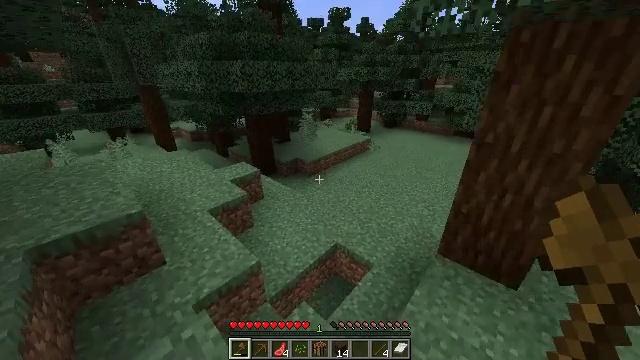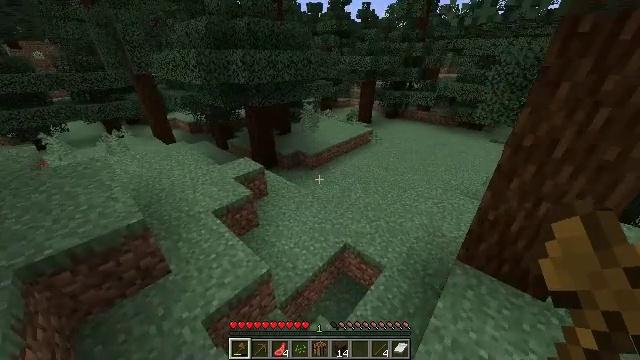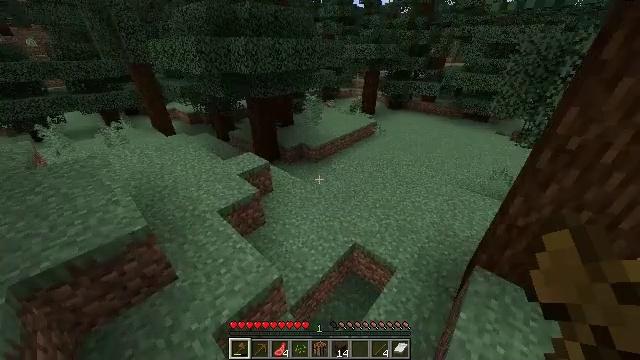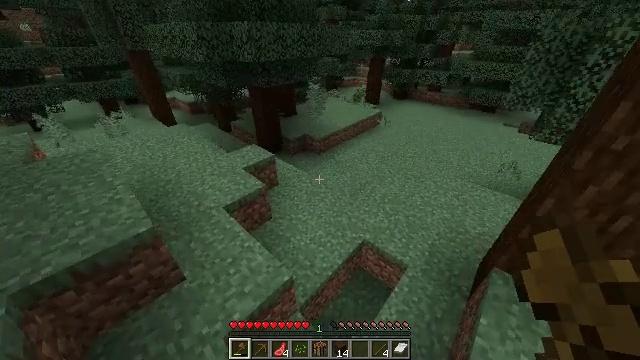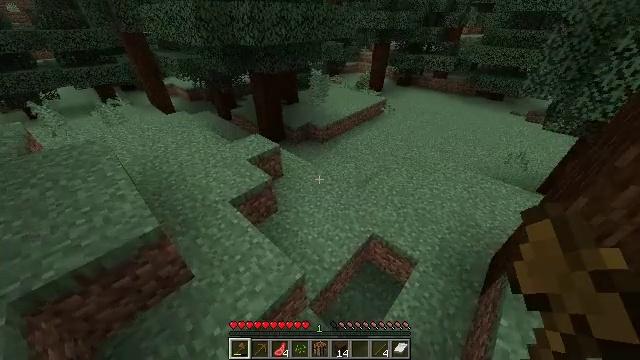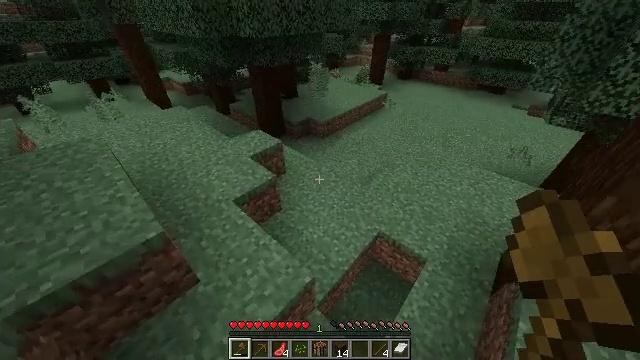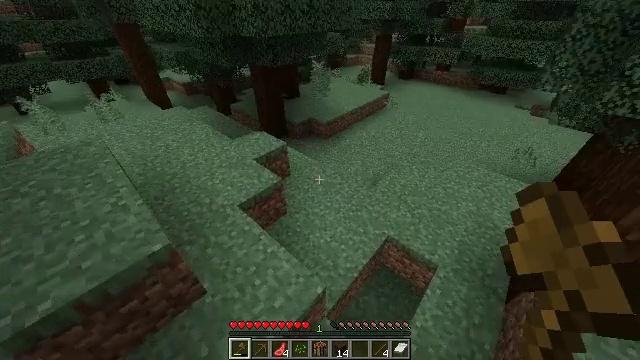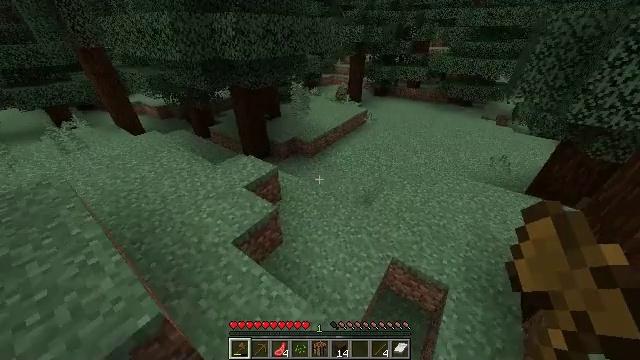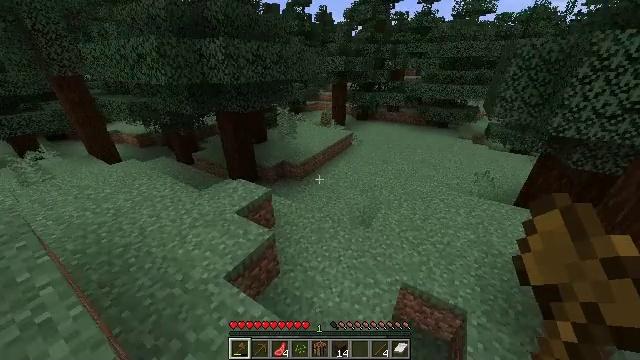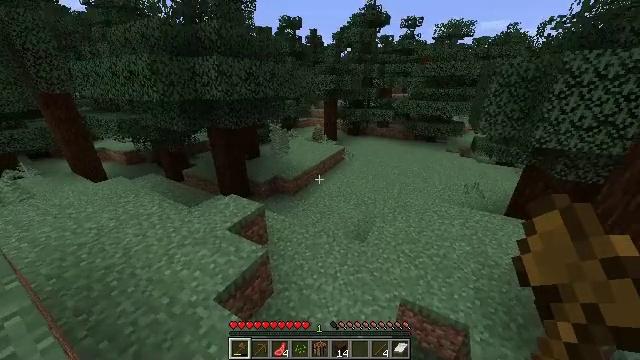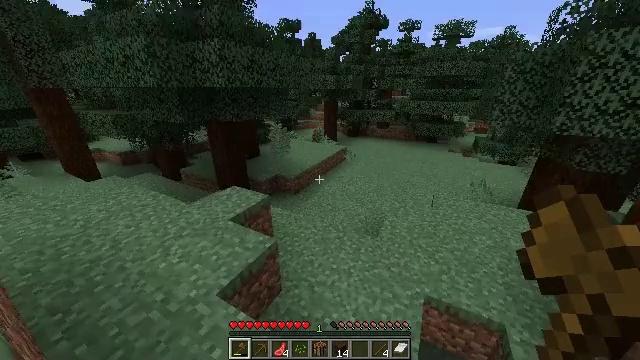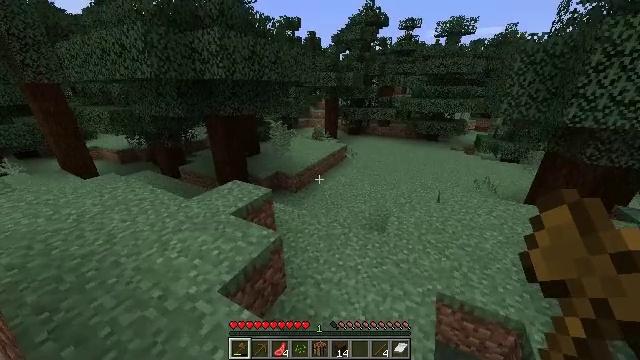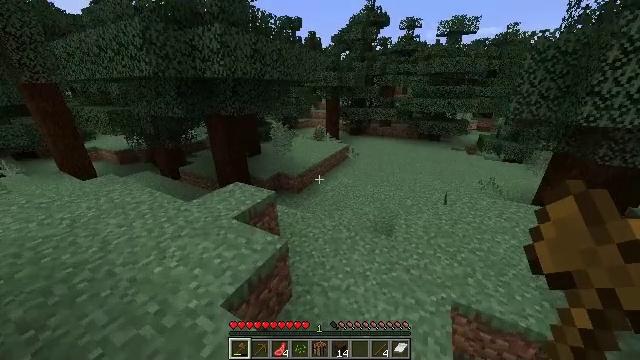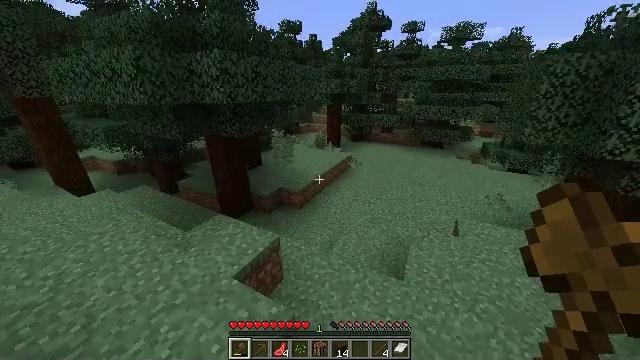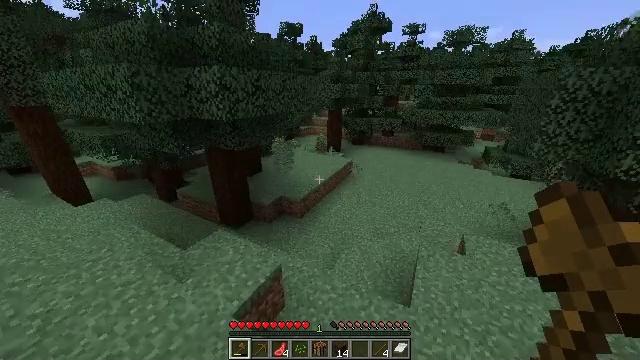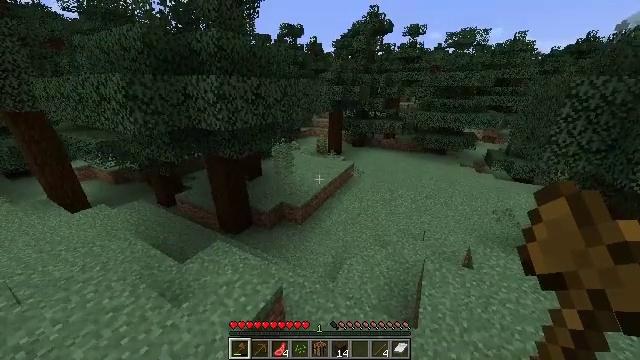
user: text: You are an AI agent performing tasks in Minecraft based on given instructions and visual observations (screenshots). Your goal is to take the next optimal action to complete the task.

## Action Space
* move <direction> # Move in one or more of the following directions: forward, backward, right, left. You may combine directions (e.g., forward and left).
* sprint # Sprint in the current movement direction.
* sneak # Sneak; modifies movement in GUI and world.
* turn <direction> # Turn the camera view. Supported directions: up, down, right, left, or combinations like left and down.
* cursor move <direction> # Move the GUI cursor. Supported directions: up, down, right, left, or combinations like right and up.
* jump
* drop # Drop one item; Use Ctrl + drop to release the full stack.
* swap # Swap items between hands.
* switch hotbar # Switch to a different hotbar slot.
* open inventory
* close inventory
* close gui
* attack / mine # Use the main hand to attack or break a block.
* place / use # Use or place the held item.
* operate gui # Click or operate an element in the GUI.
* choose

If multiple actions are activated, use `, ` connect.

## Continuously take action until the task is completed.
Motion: motion action
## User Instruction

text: Mine the sweet berry bush.
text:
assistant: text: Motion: move forward and move left, turn down
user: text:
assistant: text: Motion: move forward and move left, turn down
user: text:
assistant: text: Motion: move forward and move left, turn down
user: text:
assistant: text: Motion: move forward and move left, turn down
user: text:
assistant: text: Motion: move forward and move left, turn down
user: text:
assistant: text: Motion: move forward and move left
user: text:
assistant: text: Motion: move forward and move left, turn right and up
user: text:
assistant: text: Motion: move forward and move left, turn right and up
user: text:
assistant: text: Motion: move forward and move left, turn right and up, jump
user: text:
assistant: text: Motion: move forward, turn up, jump
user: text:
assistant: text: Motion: move forward, jump
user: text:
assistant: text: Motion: move forward, sprint, jump
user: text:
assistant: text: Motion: move forward, sprint
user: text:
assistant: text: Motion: move forward, sprint
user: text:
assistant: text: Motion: move forward, sprint
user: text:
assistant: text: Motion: move forward, sprint
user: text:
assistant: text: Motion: move forward, sprint
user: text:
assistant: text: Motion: move forward, sprint
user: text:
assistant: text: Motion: move forward, sprint
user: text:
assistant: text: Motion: move forward, sprint
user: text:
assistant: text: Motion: move forward, sprint
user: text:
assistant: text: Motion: move forward, sprint, turn right and up
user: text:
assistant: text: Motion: move forward, sprint, turn right and up
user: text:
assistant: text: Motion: move forward, sprint
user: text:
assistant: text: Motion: move forward, sprint
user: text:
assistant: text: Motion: move forward, sprint
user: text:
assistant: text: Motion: move forward, sprint
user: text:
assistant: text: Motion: move forward, sprint
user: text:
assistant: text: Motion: move forward
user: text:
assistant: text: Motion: move forward